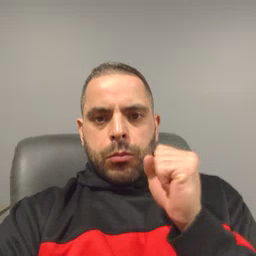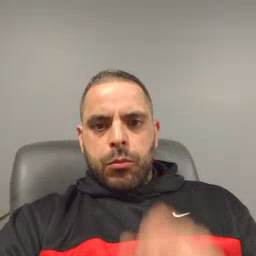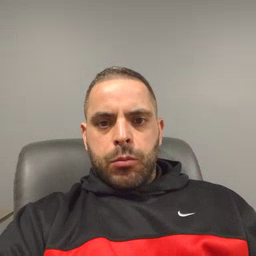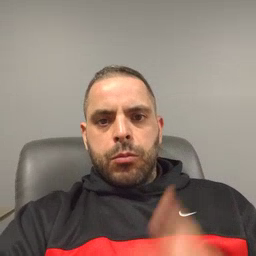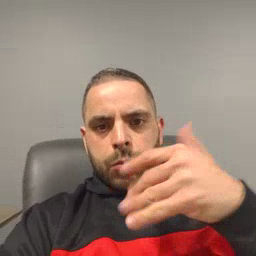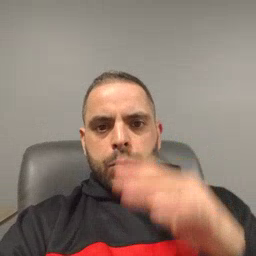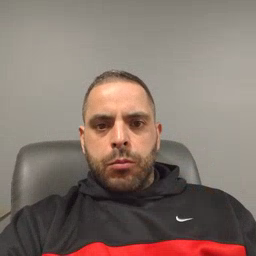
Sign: after